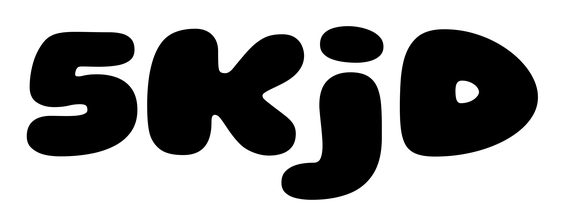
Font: Gluten_Black